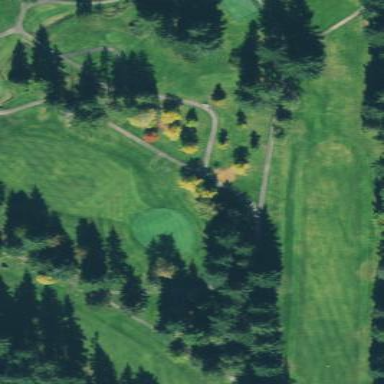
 likely golf fairway with neatly mown grass."